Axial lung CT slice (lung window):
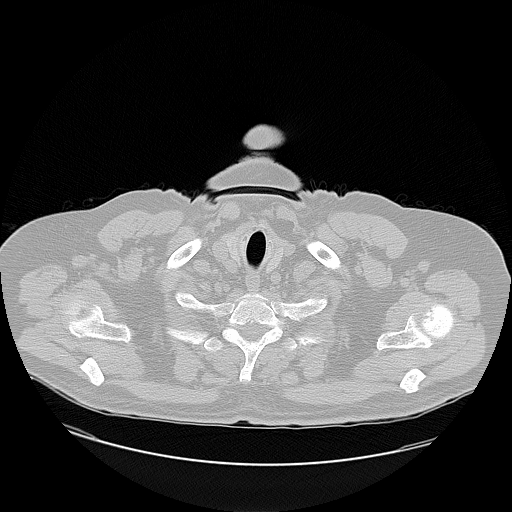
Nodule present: no